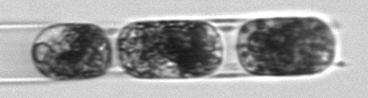
Label: Hemiaulus